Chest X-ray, AP view. Patient: 17 years old, sex M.
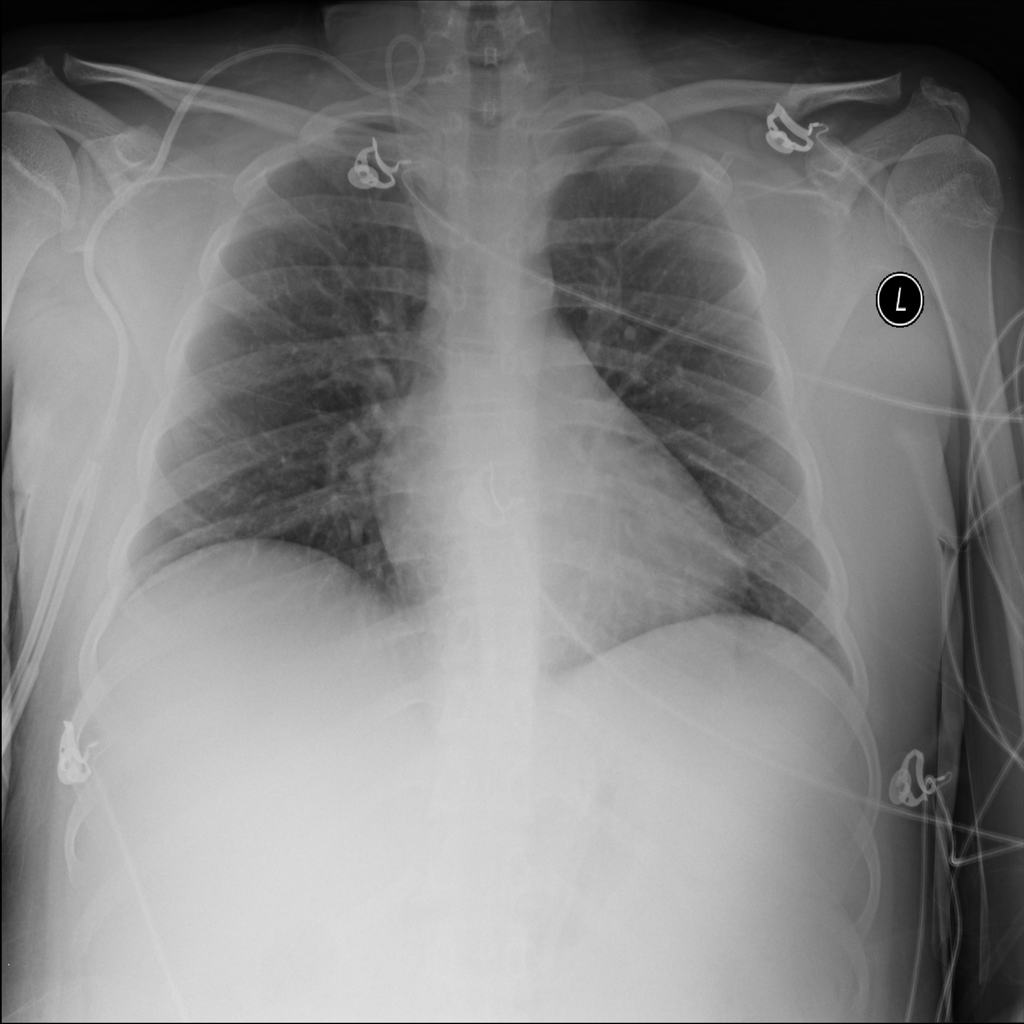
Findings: No Finding